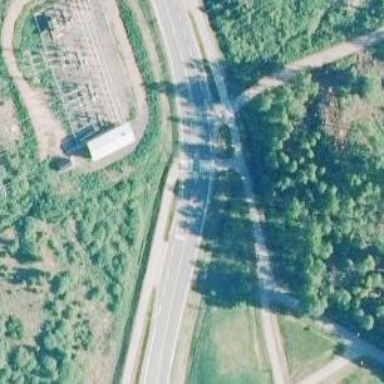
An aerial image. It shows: Primary road with asphalt surface.